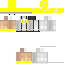
A female human skin with pale skin, wearing brown long hair dressed in a blue hoodie and brown pants, featuring a closed mouth.